Question: I have several services running, sometimes the service will crash, and I need a way to automaticaly restart the service. In the screenshot beneath there is a tab where I can controll the behaviour of the service, if it crashed:

Is there any parameter I can pass to the 'Start-Service' operation in powershell, to define the behaviour if the service crashes?
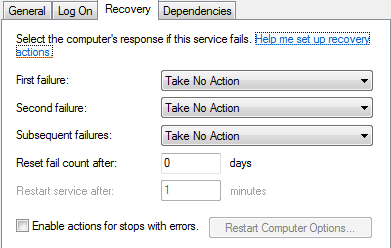
Answer: Not with 'Start-Service'. Try the 'sc failure' command <URL>.